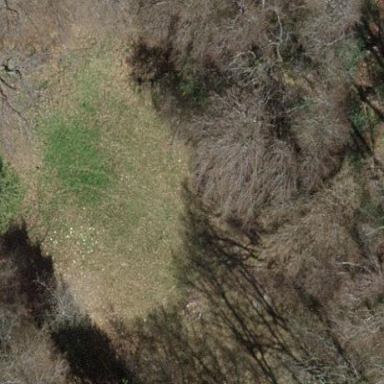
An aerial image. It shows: Beautiful meadow.